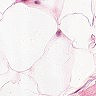
Metastatic tissue present: no